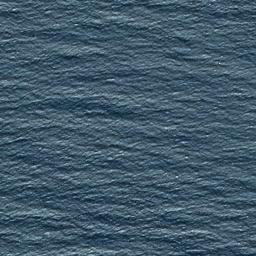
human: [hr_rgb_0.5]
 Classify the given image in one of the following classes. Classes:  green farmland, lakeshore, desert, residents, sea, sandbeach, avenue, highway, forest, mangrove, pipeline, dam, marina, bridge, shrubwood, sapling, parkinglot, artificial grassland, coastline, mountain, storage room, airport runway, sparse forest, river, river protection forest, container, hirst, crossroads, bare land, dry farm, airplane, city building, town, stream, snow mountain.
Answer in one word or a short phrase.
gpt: sea